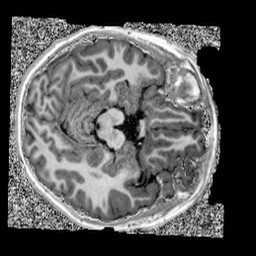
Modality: UNIT1
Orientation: axial
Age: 10
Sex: male
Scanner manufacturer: siemens
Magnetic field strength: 3 T
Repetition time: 4 s
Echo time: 0.00303 s